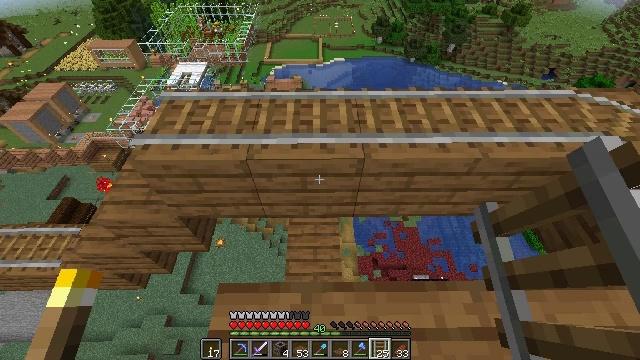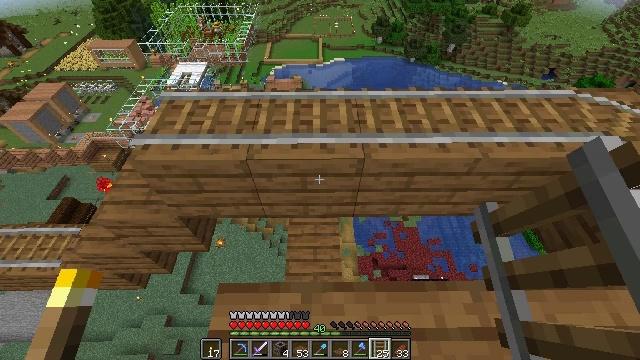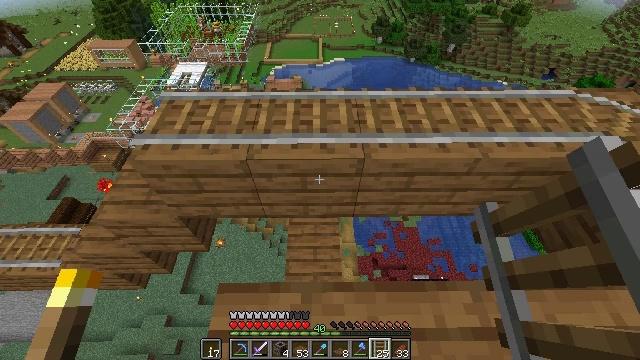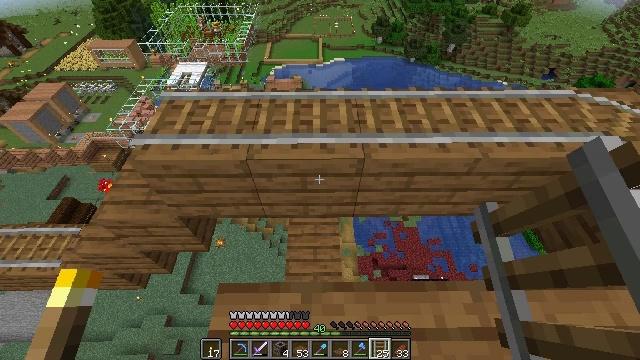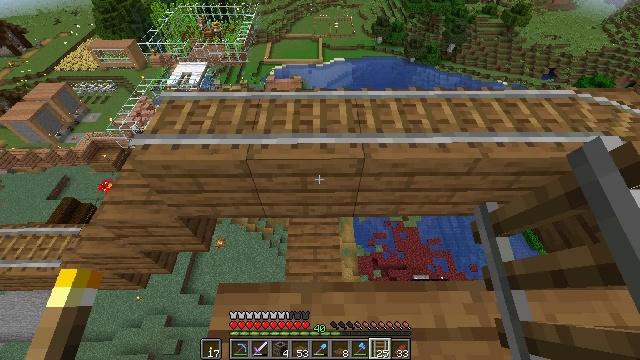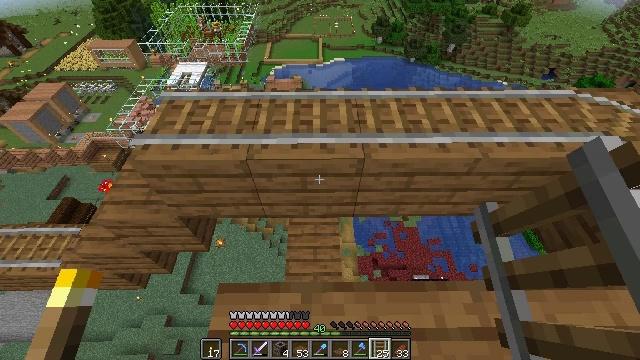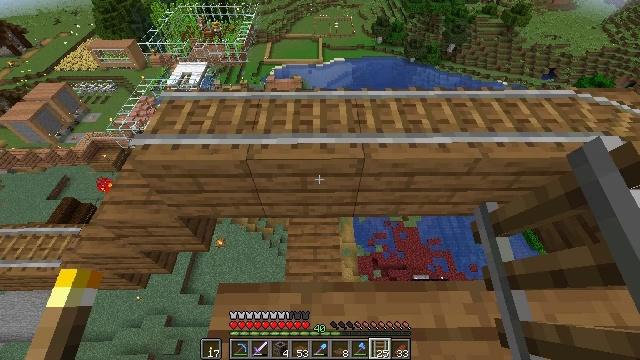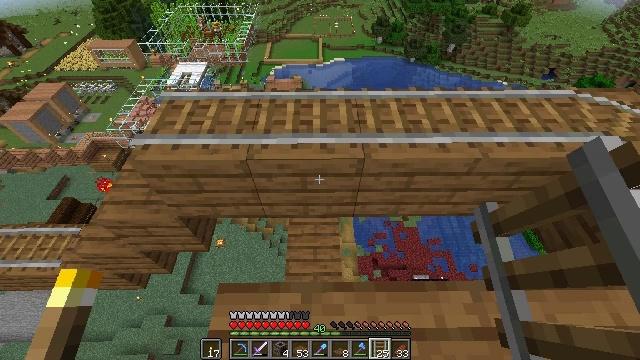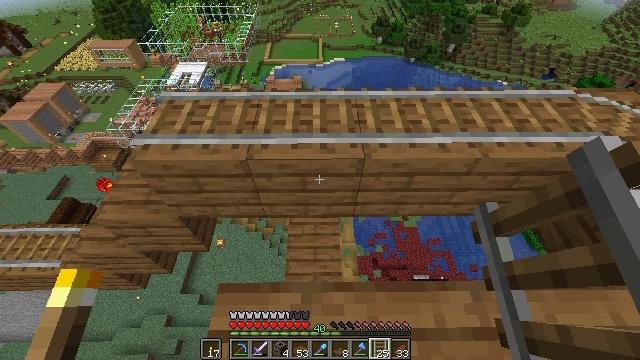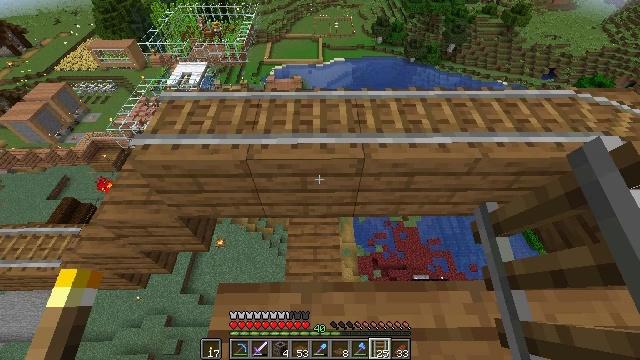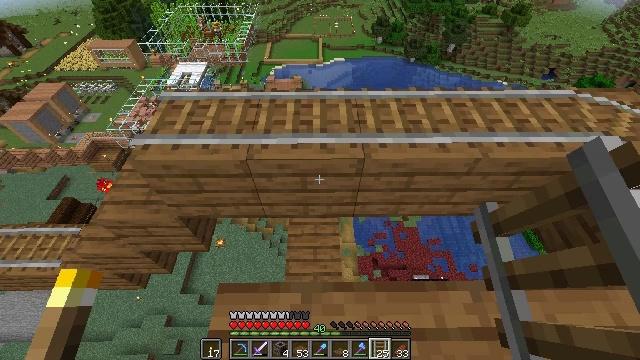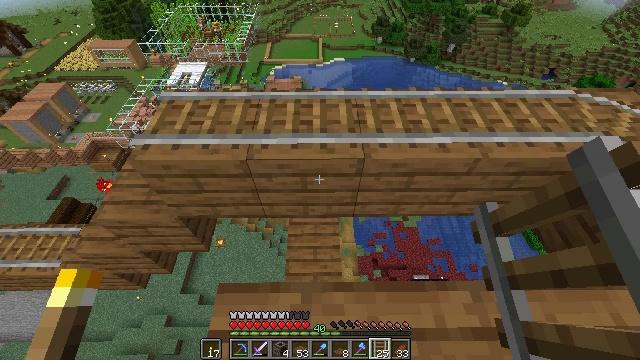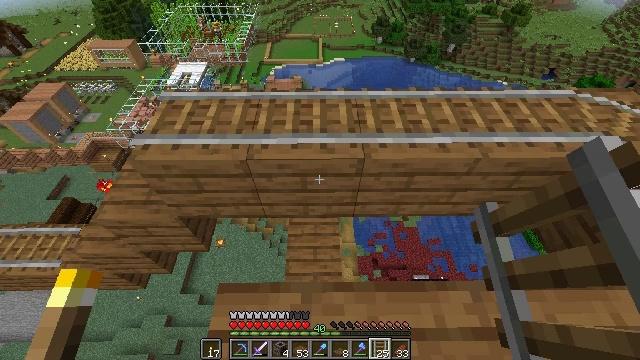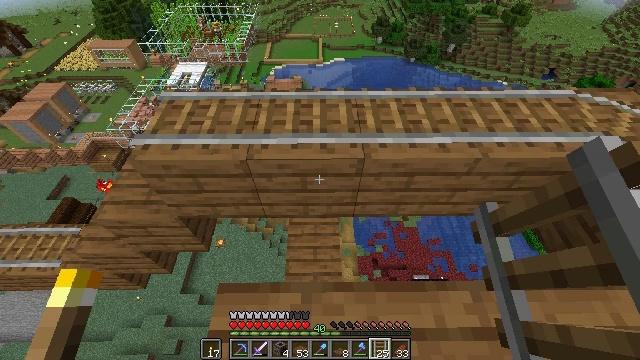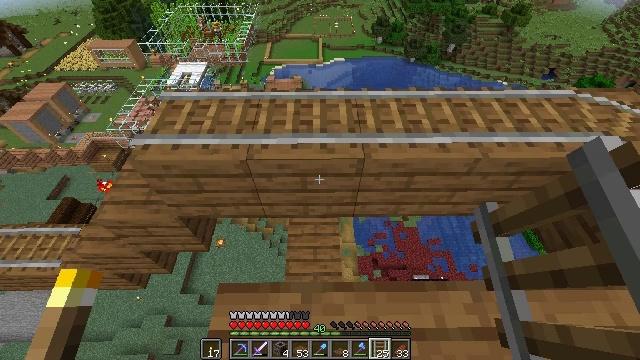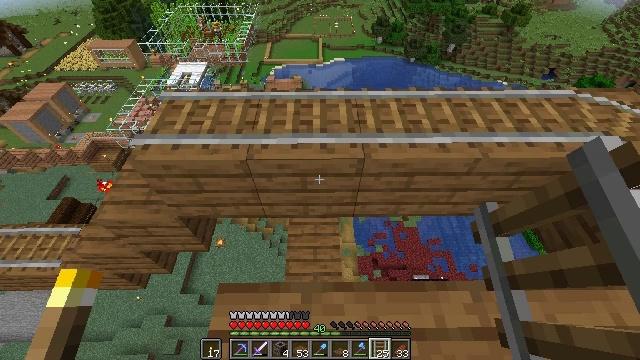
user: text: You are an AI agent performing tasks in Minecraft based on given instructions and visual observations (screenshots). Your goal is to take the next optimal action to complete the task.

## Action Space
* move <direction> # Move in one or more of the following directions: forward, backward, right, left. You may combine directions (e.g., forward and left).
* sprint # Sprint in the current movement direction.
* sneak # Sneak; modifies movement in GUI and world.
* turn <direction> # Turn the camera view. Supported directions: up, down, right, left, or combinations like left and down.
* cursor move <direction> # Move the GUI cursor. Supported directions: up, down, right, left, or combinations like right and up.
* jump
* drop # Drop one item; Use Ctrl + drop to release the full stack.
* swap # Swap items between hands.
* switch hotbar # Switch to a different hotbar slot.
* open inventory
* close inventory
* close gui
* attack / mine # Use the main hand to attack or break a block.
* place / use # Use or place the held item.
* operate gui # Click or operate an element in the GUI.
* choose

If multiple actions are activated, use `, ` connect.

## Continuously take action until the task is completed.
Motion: motion action
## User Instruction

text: Use the crafting table to craft rabbit stew.
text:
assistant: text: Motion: no_op
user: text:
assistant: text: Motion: no_op
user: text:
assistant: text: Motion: no_op
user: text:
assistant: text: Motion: no_op
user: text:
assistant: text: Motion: no_op
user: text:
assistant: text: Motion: no_op
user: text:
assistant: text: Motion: no_op
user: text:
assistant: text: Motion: no_op
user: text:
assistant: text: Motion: no_op
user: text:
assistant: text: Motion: no_op
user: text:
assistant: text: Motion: no_op
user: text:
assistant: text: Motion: no_op
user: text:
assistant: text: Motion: no_op
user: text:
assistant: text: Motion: no_op
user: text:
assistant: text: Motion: no_op
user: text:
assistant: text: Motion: no_op
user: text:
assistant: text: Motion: no_op
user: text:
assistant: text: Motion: no_op
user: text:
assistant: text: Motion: no_op
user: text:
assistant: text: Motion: no_op
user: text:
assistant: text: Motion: no_op
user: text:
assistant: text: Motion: no_op
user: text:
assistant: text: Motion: no_op
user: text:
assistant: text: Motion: no_op
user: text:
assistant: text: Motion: no_op
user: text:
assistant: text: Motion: no_op
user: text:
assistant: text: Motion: no_op
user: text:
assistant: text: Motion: no_op
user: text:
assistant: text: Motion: no_op
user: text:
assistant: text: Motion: no_op